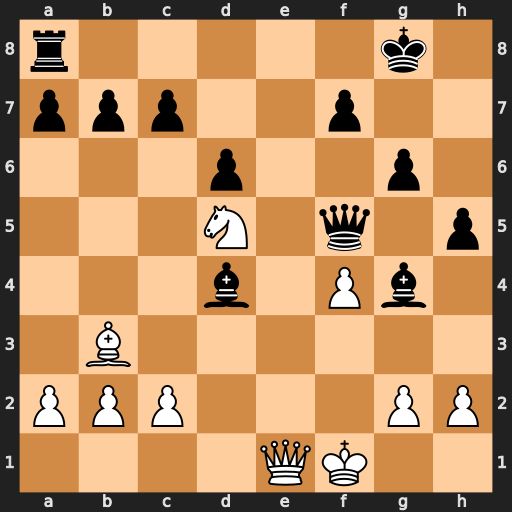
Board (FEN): r5k1/ppp2p2/3p2p1/3N1q1p/3b1Pb1/1B6/PPP3PP/4QK2
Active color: w
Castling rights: -
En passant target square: -
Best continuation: Ne7+ Kg7 Nxf5+